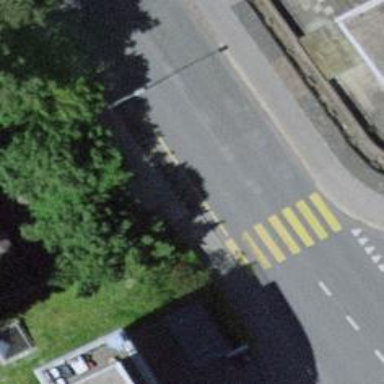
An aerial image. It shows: Uncontrolled zebra crossing on the road.